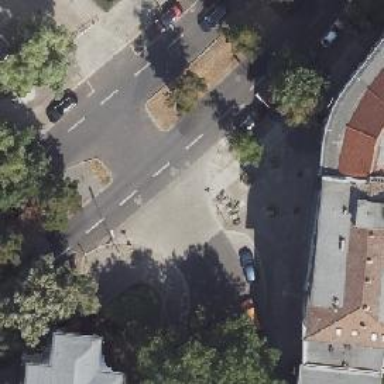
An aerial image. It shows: Unmarked road crossing.